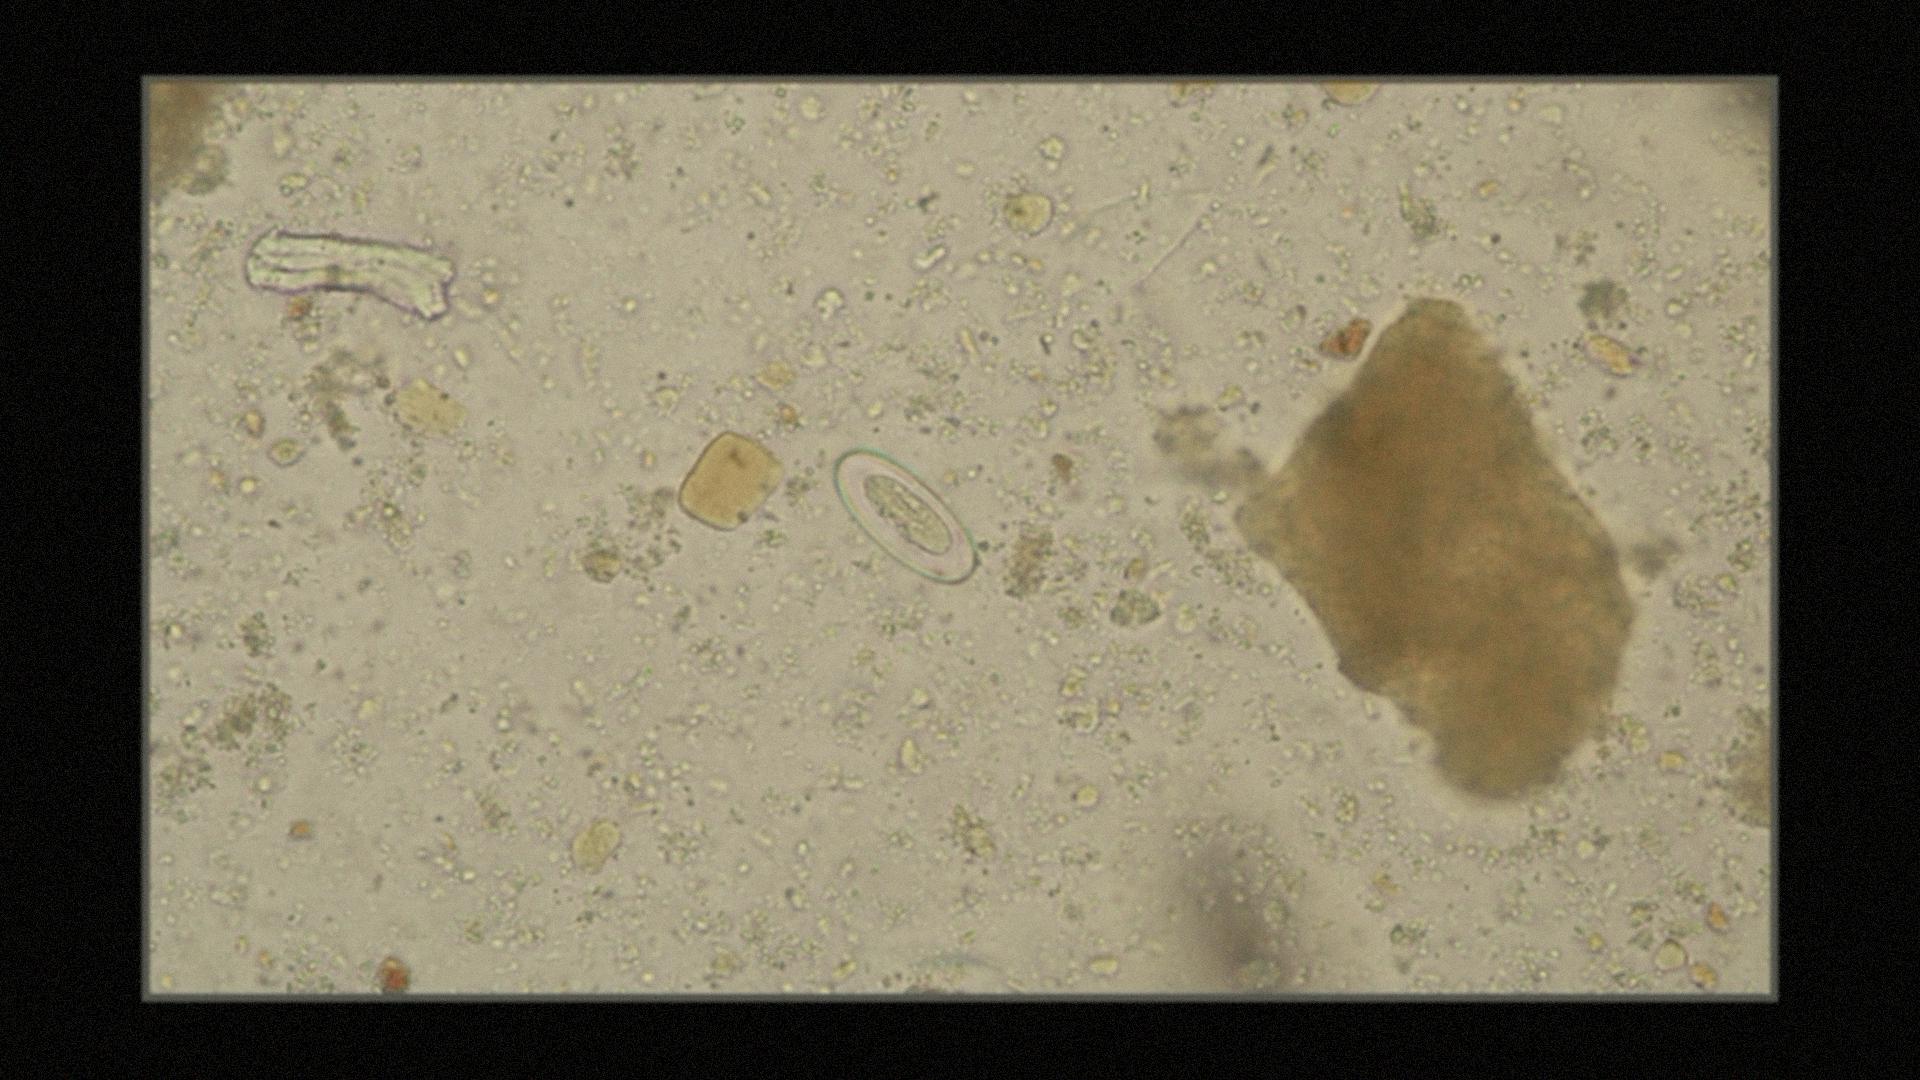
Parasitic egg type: Enterobius vermicularis